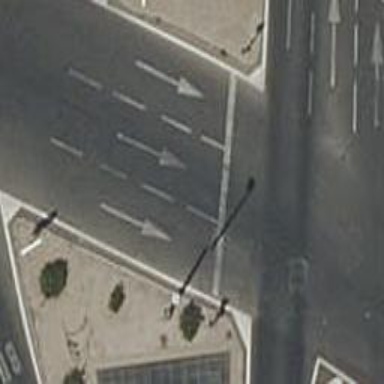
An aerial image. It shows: Road with traffic signals.